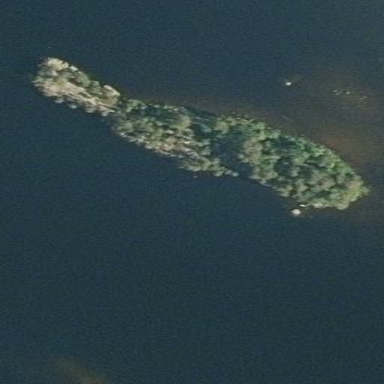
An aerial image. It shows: Islet.